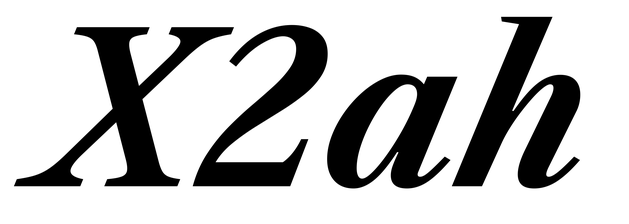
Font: LibreCaslonText-Italic_Bold_Italic